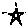
Label: star